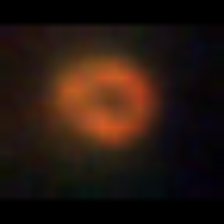
Taxon: Unknown_phyto
Group: Unknown